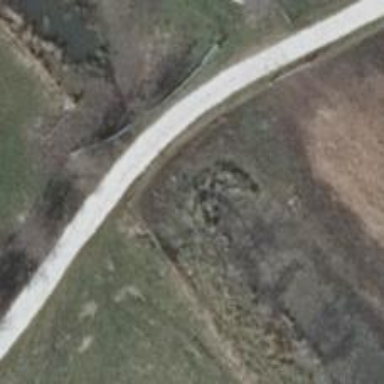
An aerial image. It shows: Compacted path.